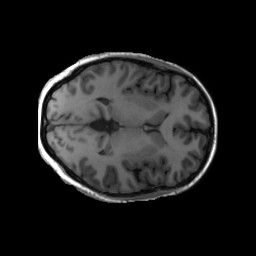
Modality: T1w
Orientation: axial
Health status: ill
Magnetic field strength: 3 T